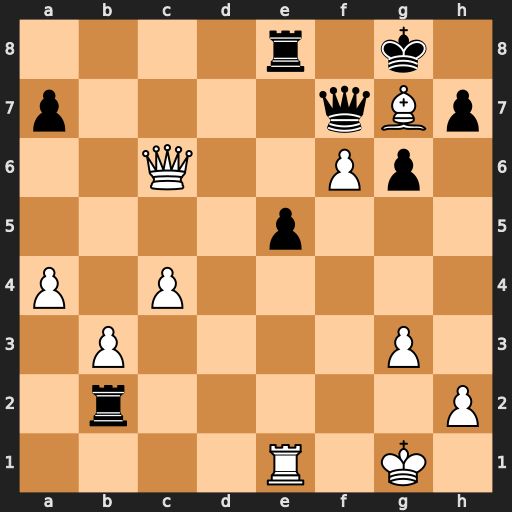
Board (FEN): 4r1k1/p4qBp/2Q2Pp1/4p3/P1P5/1P4P1/1r5P/4R1K1
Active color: w
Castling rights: -
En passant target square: -
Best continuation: Rd1 Rxb3 Rd7 Rb1+ Kg2